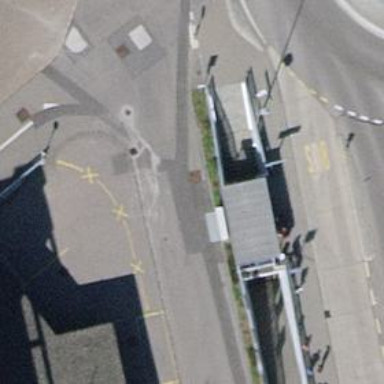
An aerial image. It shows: Road with steps.